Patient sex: M
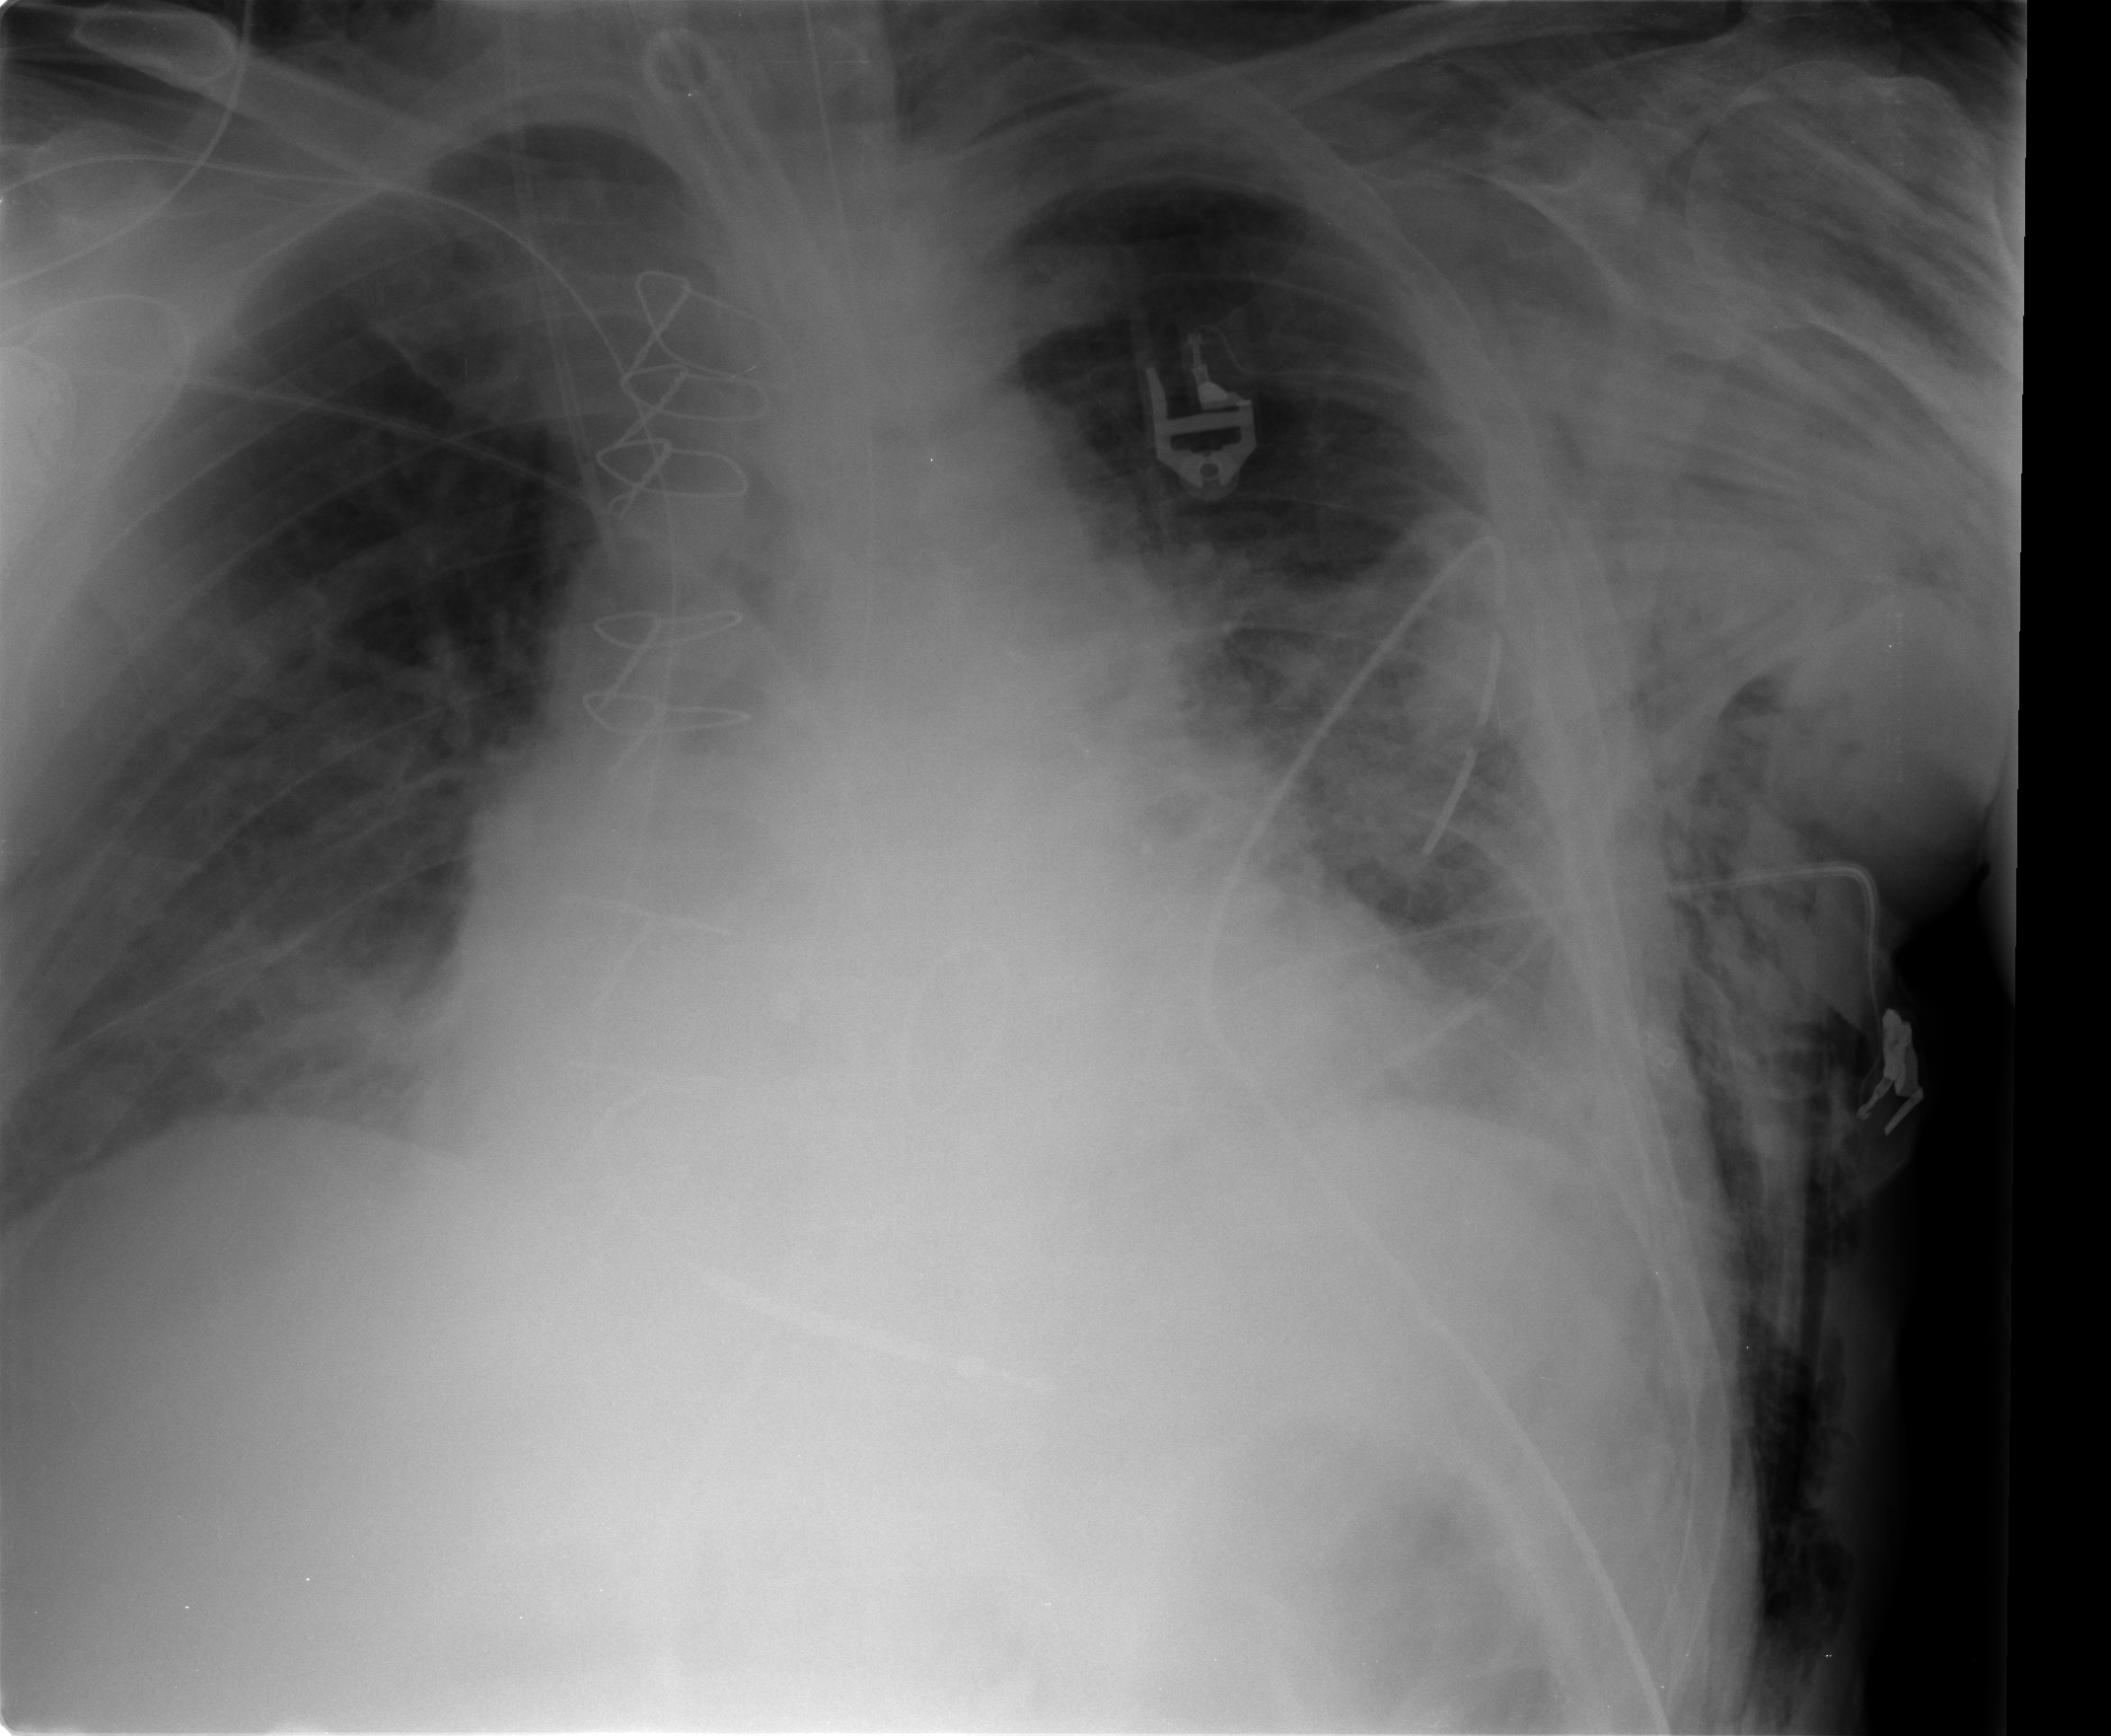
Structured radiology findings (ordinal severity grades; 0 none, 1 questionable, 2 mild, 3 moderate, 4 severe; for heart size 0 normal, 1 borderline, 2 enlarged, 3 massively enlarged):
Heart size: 2
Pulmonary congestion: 1
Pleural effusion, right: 1
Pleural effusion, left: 2
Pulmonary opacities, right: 0
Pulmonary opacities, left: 1
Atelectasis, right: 2
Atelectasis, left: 2